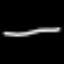
Label: line